Interaction volume radius: 5 \u00c5
Interaction volume height: 10 \u00c5
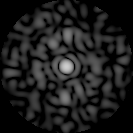
Disorder parameter: 0.8376